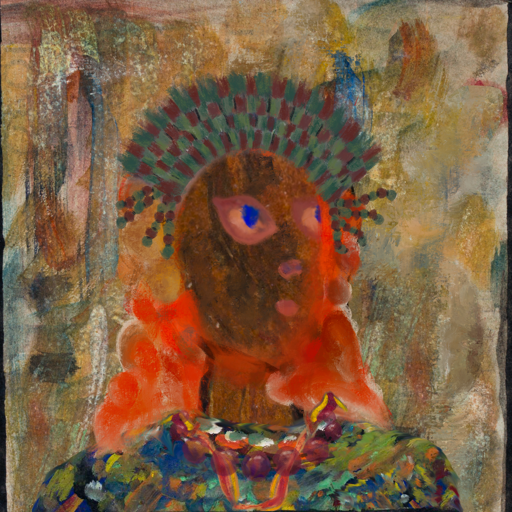
Background: Pipe, Head And Neck Side: Mosgoul, Face Side: Mother_And_Son_Mother, Bust: An_Impression, Hair Side: Rupkatha, Head Accessory: After_Raid_Crown, Second Necklace: Gypsy_Mother_1, Necklace: Irani_2, Baby: Blank